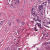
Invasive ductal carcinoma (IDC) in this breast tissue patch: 1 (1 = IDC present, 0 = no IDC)